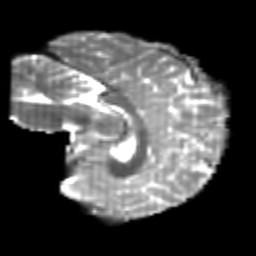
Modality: T2w
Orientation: sagittal
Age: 25
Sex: female
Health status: healthy
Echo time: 0.074 s